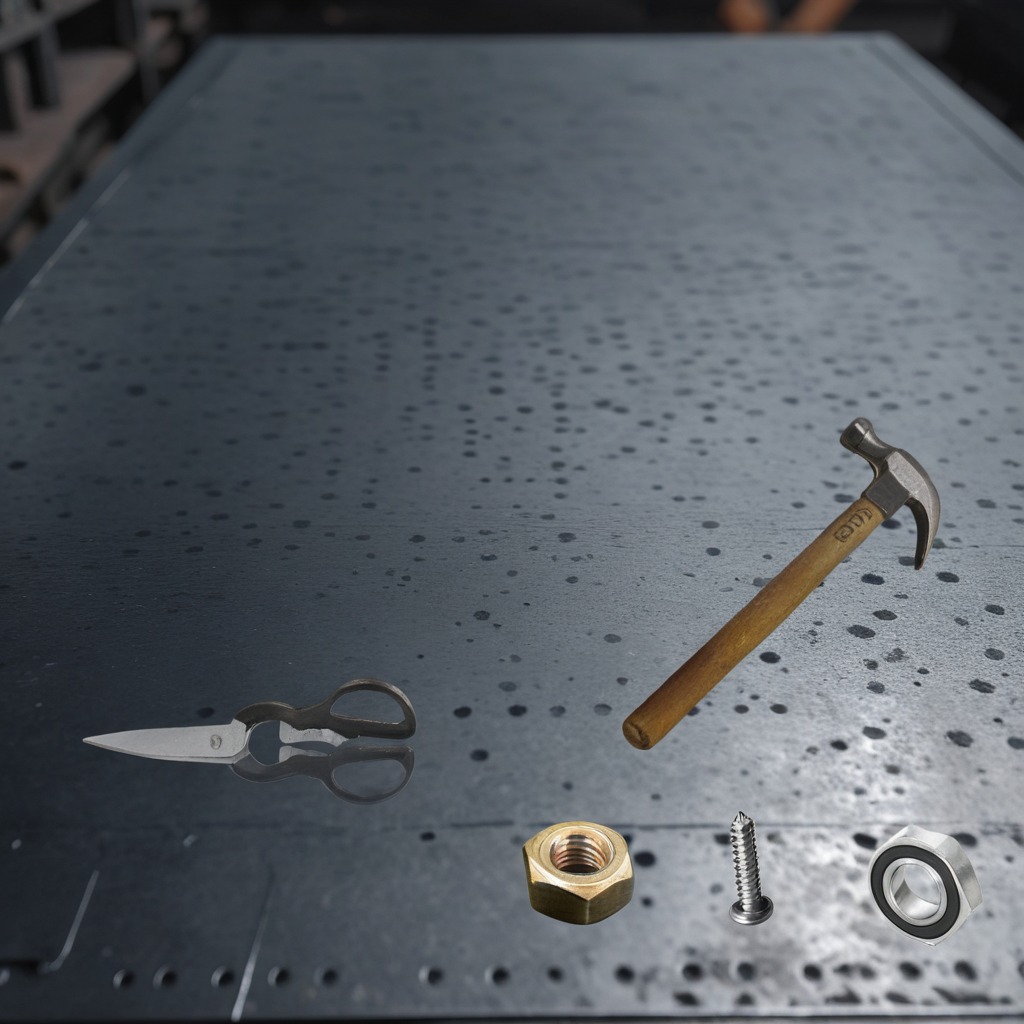
A metal ball bearing, a metal machine screw, a hammer, a metal nut, and a pair of scissors are lying on the cold steel table in a mining workshop.